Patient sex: M
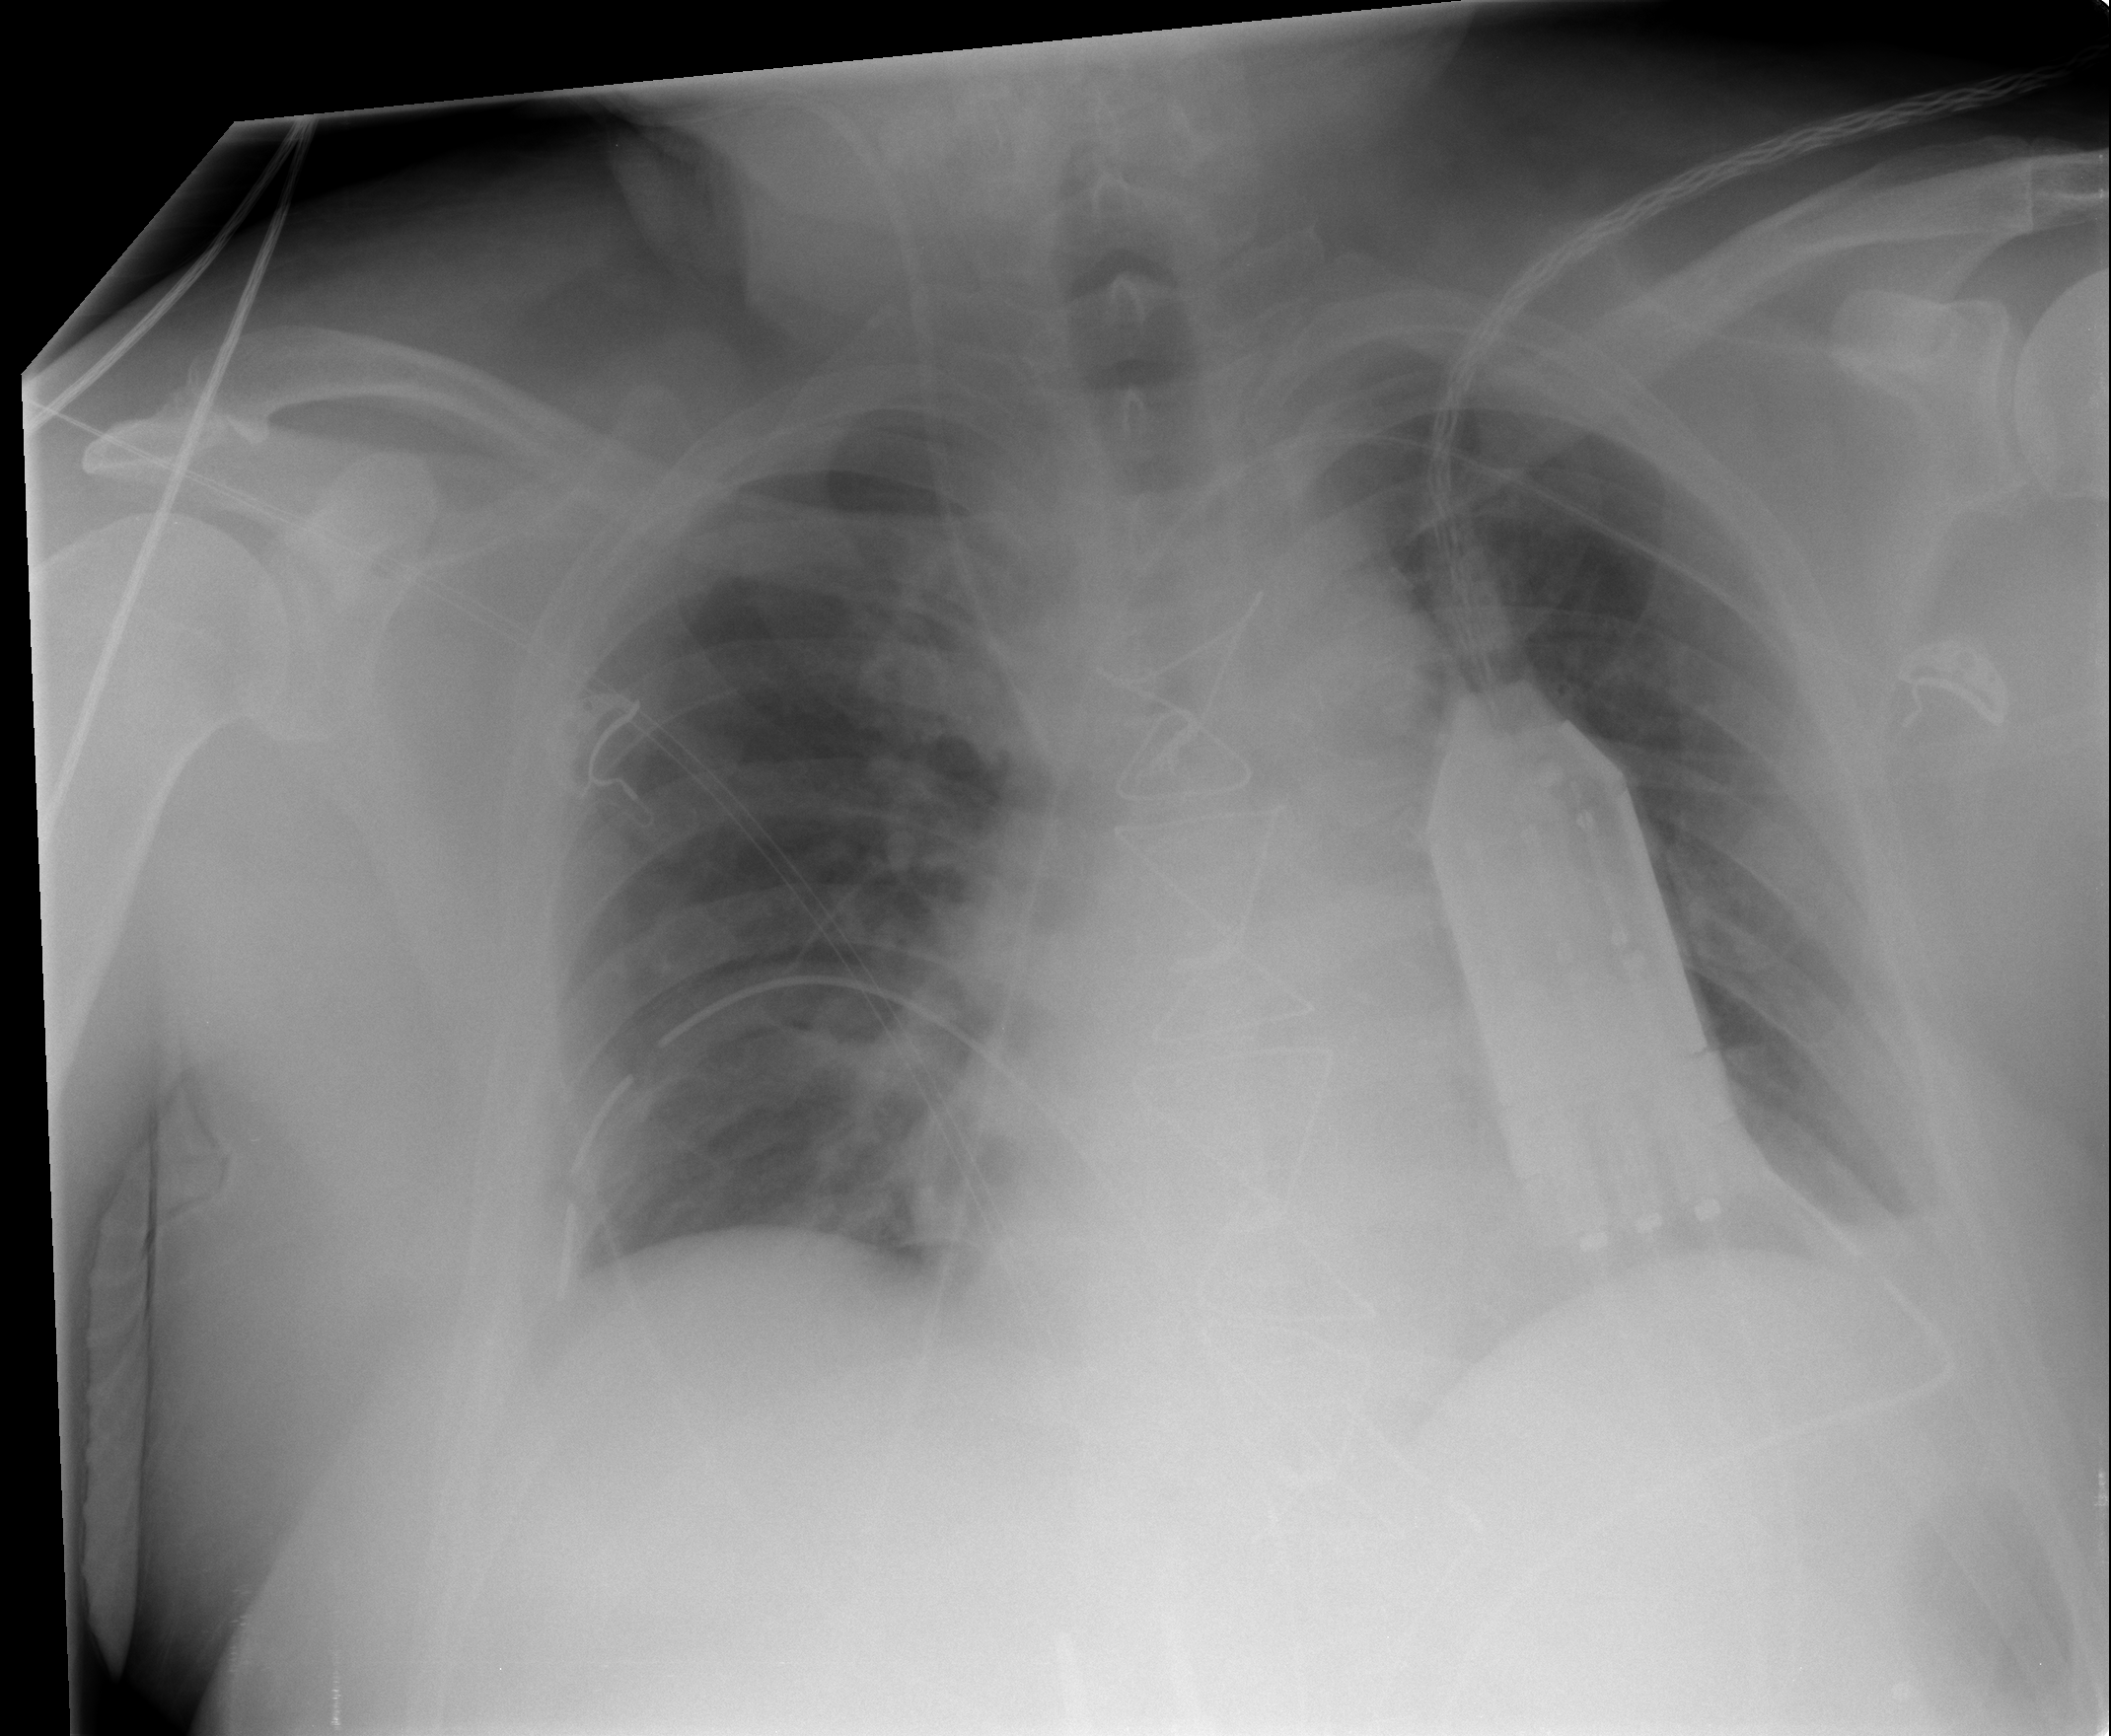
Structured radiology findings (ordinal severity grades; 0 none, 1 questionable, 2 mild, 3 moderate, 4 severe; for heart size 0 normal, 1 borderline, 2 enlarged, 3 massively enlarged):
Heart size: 1
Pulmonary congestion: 2
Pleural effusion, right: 0
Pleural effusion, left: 1
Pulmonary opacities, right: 0
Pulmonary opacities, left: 0
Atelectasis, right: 0
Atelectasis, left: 2